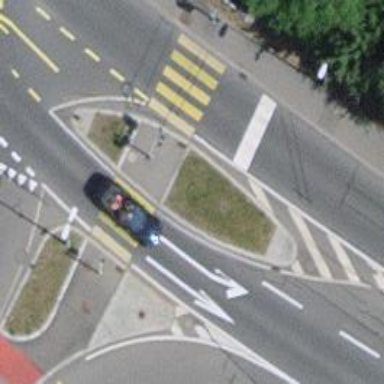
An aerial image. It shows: Kerb serving as barrier.